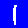
Digit: 1